Question: Can I Use Microsoft Enterprise Library Caching in Load Balance servers?,
My case is I have a web service located in 2 load balance servers, and I use Database Cache "backingStores" with configuration like below
'''
<cachingConfiguration defaultCacheManager="Cache Manager">
<cacheManagers>
<add name="Cache Manager" type="Microsoft.Practices.EnterpriseLibrary.Caching.CacheManager, Microsoft.Practices.EnterpriseLibrary.Caching, Version=5.0.414.0, Culture=neutral, PublicKeyToken=31bf3856ad364e35" expirationPollFrequencyInSeconds="60" maximumElementsInCacheBeforeScavenging="1000" numberToRemoveWhenScavenging="10" backingStoreName="MyDataCacheStorage11"/>
</cacheManagers>
<backingStores>
<add name="MyDataCacheStorage11" type="Microsoft.Practices.EnterpriseLibrary.Caching.Database.DataBackingStore, Microsoft.Practices.EnterpriseLibrary.Caching.Database, Version=5.0.414.0, Culture=neutral, PublicKeyToken=31bf3856ad364e35" encryptionProviderName="" databaseInstanceName="EntLib1ConnectionString111" partitionName="CAPwiki Cache"/>
<add type="Microsoft.Practices.EnterpriseLibrary.Caching.BackingStoreImplementations.NullBackingStore, Microsoft.Practices.EnterpriseLibrary.Caching, Version=5.0.414.0, Culture=neutral, PublicKeyToken=31bf3856ad364e35" name="NullBackingStore"/>
</backingStores>
</cachingConfiguration>
'''
and when I set cache with key "" from server1 and try to get it from server2, it returns Null value!!!
also when I set value with same key from server1 and set it again from server2, and I check the DB, I found it set 2 times as shown below

any idea about that? i need to set and get in both servers.
Thank you
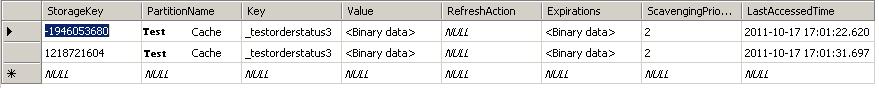
Answer: Enterprise Library doesn't support an out of the box distributed multi-server cache solution. From <URL>:
> Out of the box, the Caching Application Block does not provide the
features required for distributed caching across multiple servers.
Based on what you are trying to do I would take a look at <URL>.
> Windows Server AppFabric provides a distributed in-memory application
cache platform for developing scalable, available, and
high-performance applications.